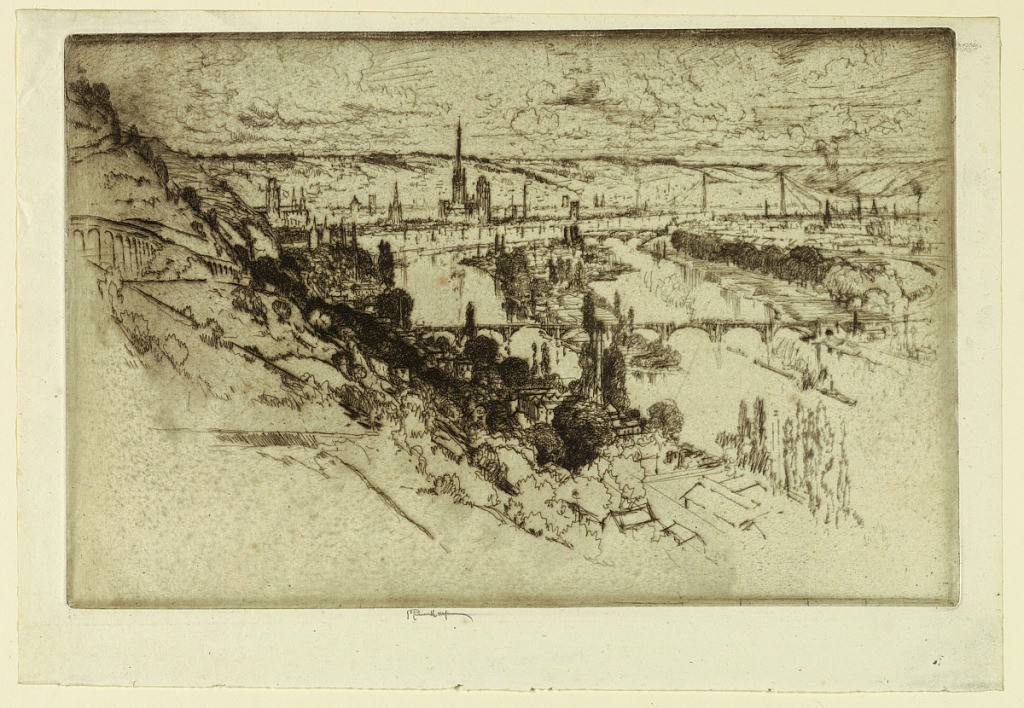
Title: Rouen from Bon Secours
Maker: Joseph Pennell, American, active England, 1857–1926
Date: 1907
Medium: Etching in brown ink on paper
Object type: Print
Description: The cathedral and the bridge from Bon Secours. Medieval city and gothic towers.